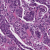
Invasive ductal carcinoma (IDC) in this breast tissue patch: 1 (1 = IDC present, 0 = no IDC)